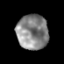
Tissue: prostate
Cell type: B cells
Senescence score: 0.3463
Nuclear area (px): 1078
Mean DAPI intensity: 134.767